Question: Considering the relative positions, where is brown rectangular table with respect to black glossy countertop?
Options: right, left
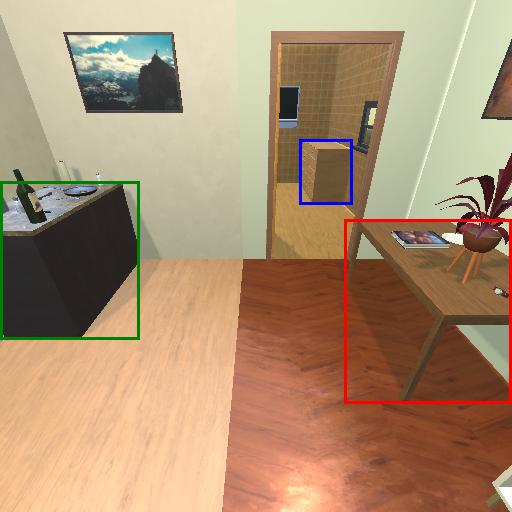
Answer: right